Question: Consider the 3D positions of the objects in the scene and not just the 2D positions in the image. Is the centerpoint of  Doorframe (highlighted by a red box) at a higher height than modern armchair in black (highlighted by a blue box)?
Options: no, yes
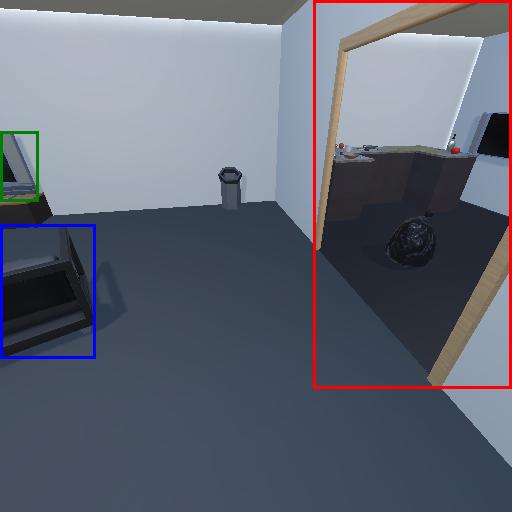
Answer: no